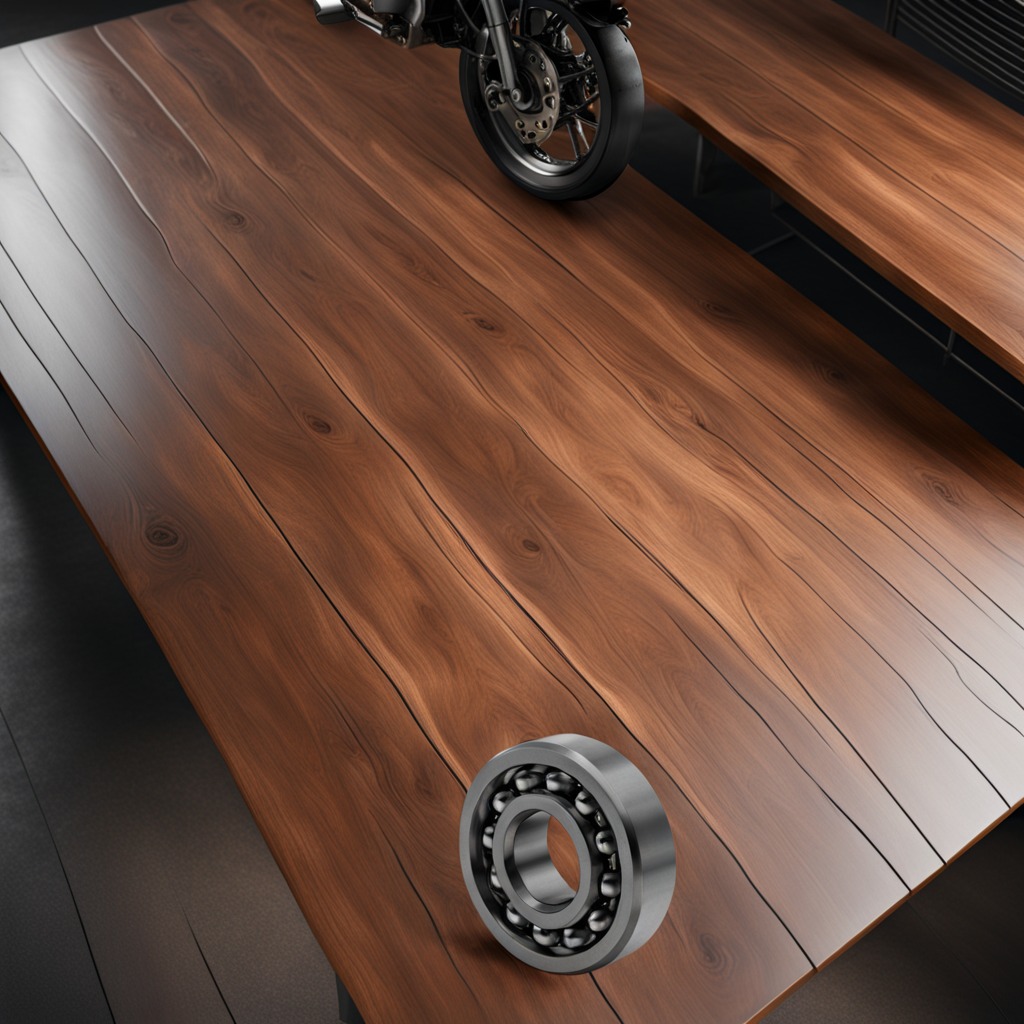
A metal ball bearing is lying on an oil-spilled wooden table in a vintage motorcycle garage.